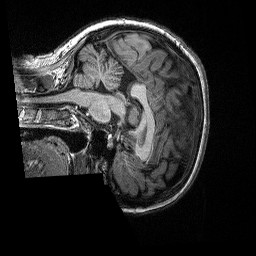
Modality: T1w
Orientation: sagittal
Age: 43
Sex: female
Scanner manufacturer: siemens
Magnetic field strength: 3 T
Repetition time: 2.3 s
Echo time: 0.00298 s